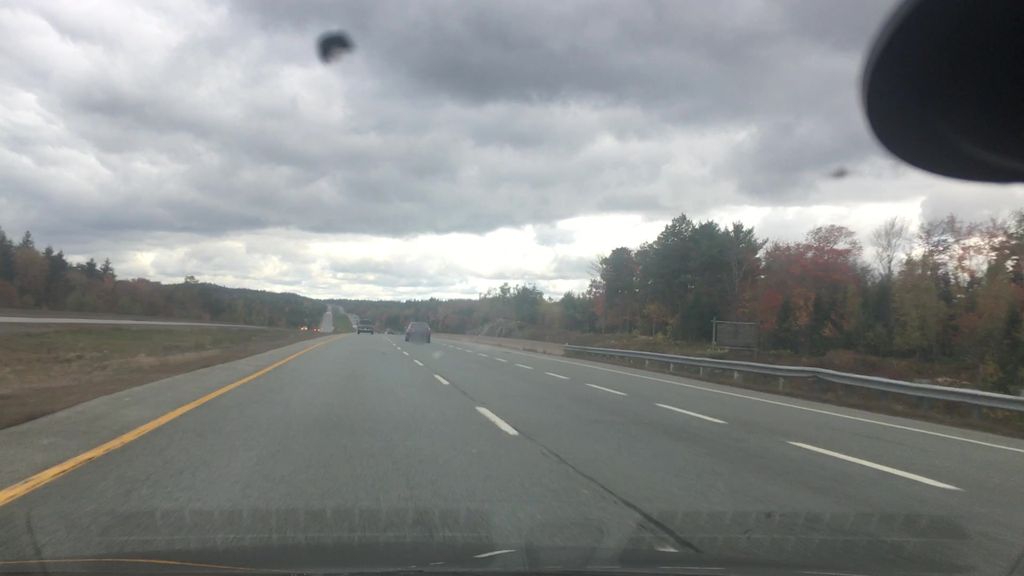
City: halifax